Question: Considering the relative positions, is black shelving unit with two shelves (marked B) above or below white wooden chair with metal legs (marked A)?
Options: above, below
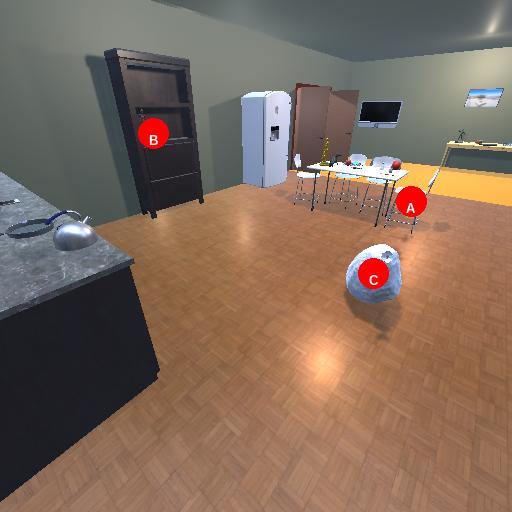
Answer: above